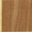
Piece: xx